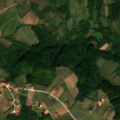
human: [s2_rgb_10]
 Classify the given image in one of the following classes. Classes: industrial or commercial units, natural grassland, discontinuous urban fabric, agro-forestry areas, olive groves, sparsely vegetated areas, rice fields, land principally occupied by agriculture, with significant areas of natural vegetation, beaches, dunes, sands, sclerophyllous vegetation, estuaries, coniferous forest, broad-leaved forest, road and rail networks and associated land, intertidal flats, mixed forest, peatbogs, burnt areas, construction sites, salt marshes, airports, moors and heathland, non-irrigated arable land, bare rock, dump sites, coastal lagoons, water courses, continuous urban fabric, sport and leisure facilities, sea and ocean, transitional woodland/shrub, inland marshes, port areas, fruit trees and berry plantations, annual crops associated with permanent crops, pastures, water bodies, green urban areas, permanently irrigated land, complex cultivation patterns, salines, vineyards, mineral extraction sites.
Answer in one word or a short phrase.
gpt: complex cultivation patterns, land principally occupied by agriculture, with significant areas of natural vegetation, broad-leaved forest